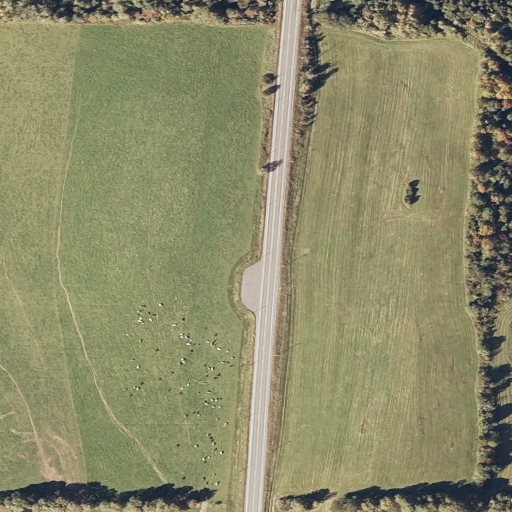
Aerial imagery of mountain in Maine named Ash Hill containing pasture, low intensity development, deciduous forest, mixed forest, open development, medium intensity development, and evergreen forest